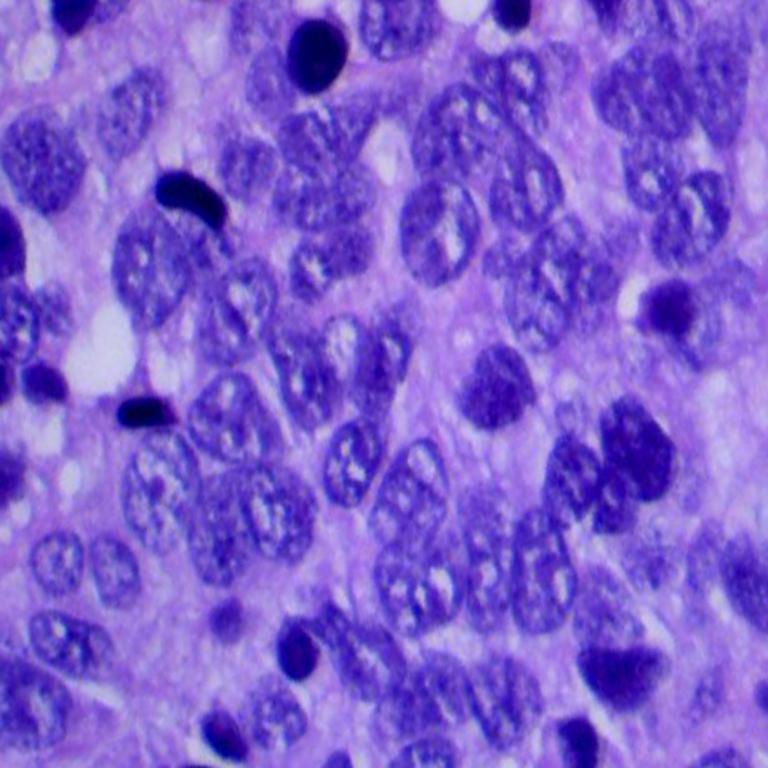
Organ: lung
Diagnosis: squamous carcinomas